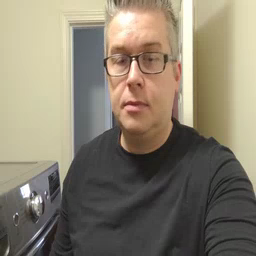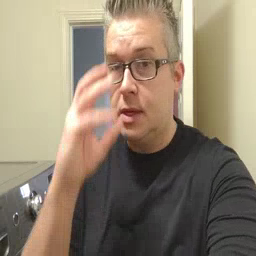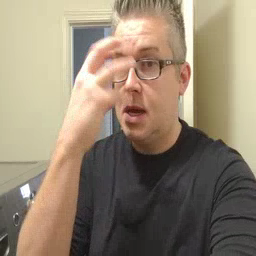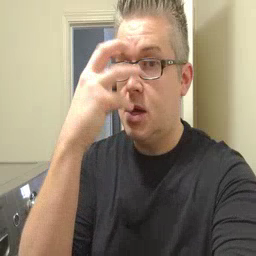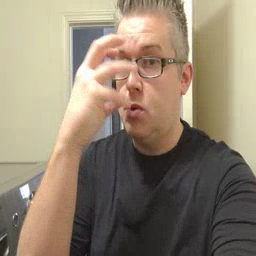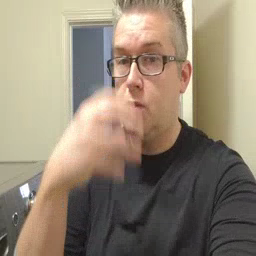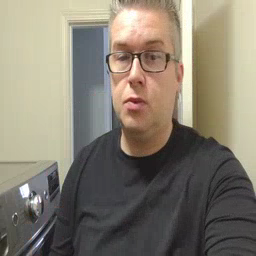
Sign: clown